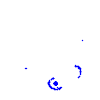
Particle: kaon